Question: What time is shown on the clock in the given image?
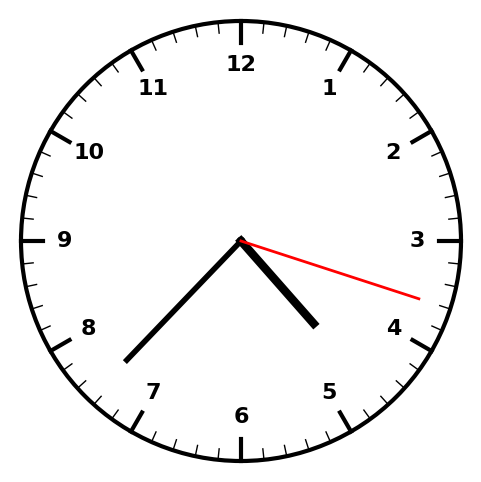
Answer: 04:37:18